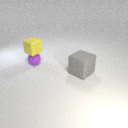
small yellow rubber cube above small purple rubber sphere